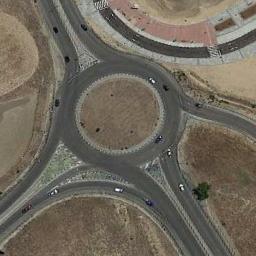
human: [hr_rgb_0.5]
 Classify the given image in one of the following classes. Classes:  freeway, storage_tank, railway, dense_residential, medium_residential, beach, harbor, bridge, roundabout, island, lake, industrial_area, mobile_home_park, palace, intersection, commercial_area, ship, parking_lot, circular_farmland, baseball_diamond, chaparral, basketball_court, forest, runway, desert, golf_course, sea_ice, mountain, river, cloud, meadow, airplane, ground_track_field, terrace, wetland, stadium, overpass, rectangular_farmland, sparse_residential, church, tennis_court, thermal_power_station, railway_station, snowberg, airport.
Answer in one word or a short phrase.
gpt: roundabout